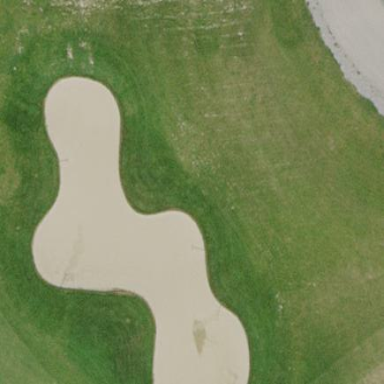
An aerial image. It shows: Sand bunker on golf course.